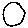
Label: circle